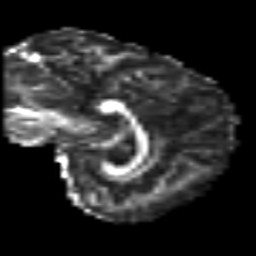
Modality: FA
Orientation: sagittal
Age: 39
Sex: female
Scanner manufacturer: siemens
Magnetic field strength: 3 T
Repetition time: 6.1 s
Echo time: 0.101 s